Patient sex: M
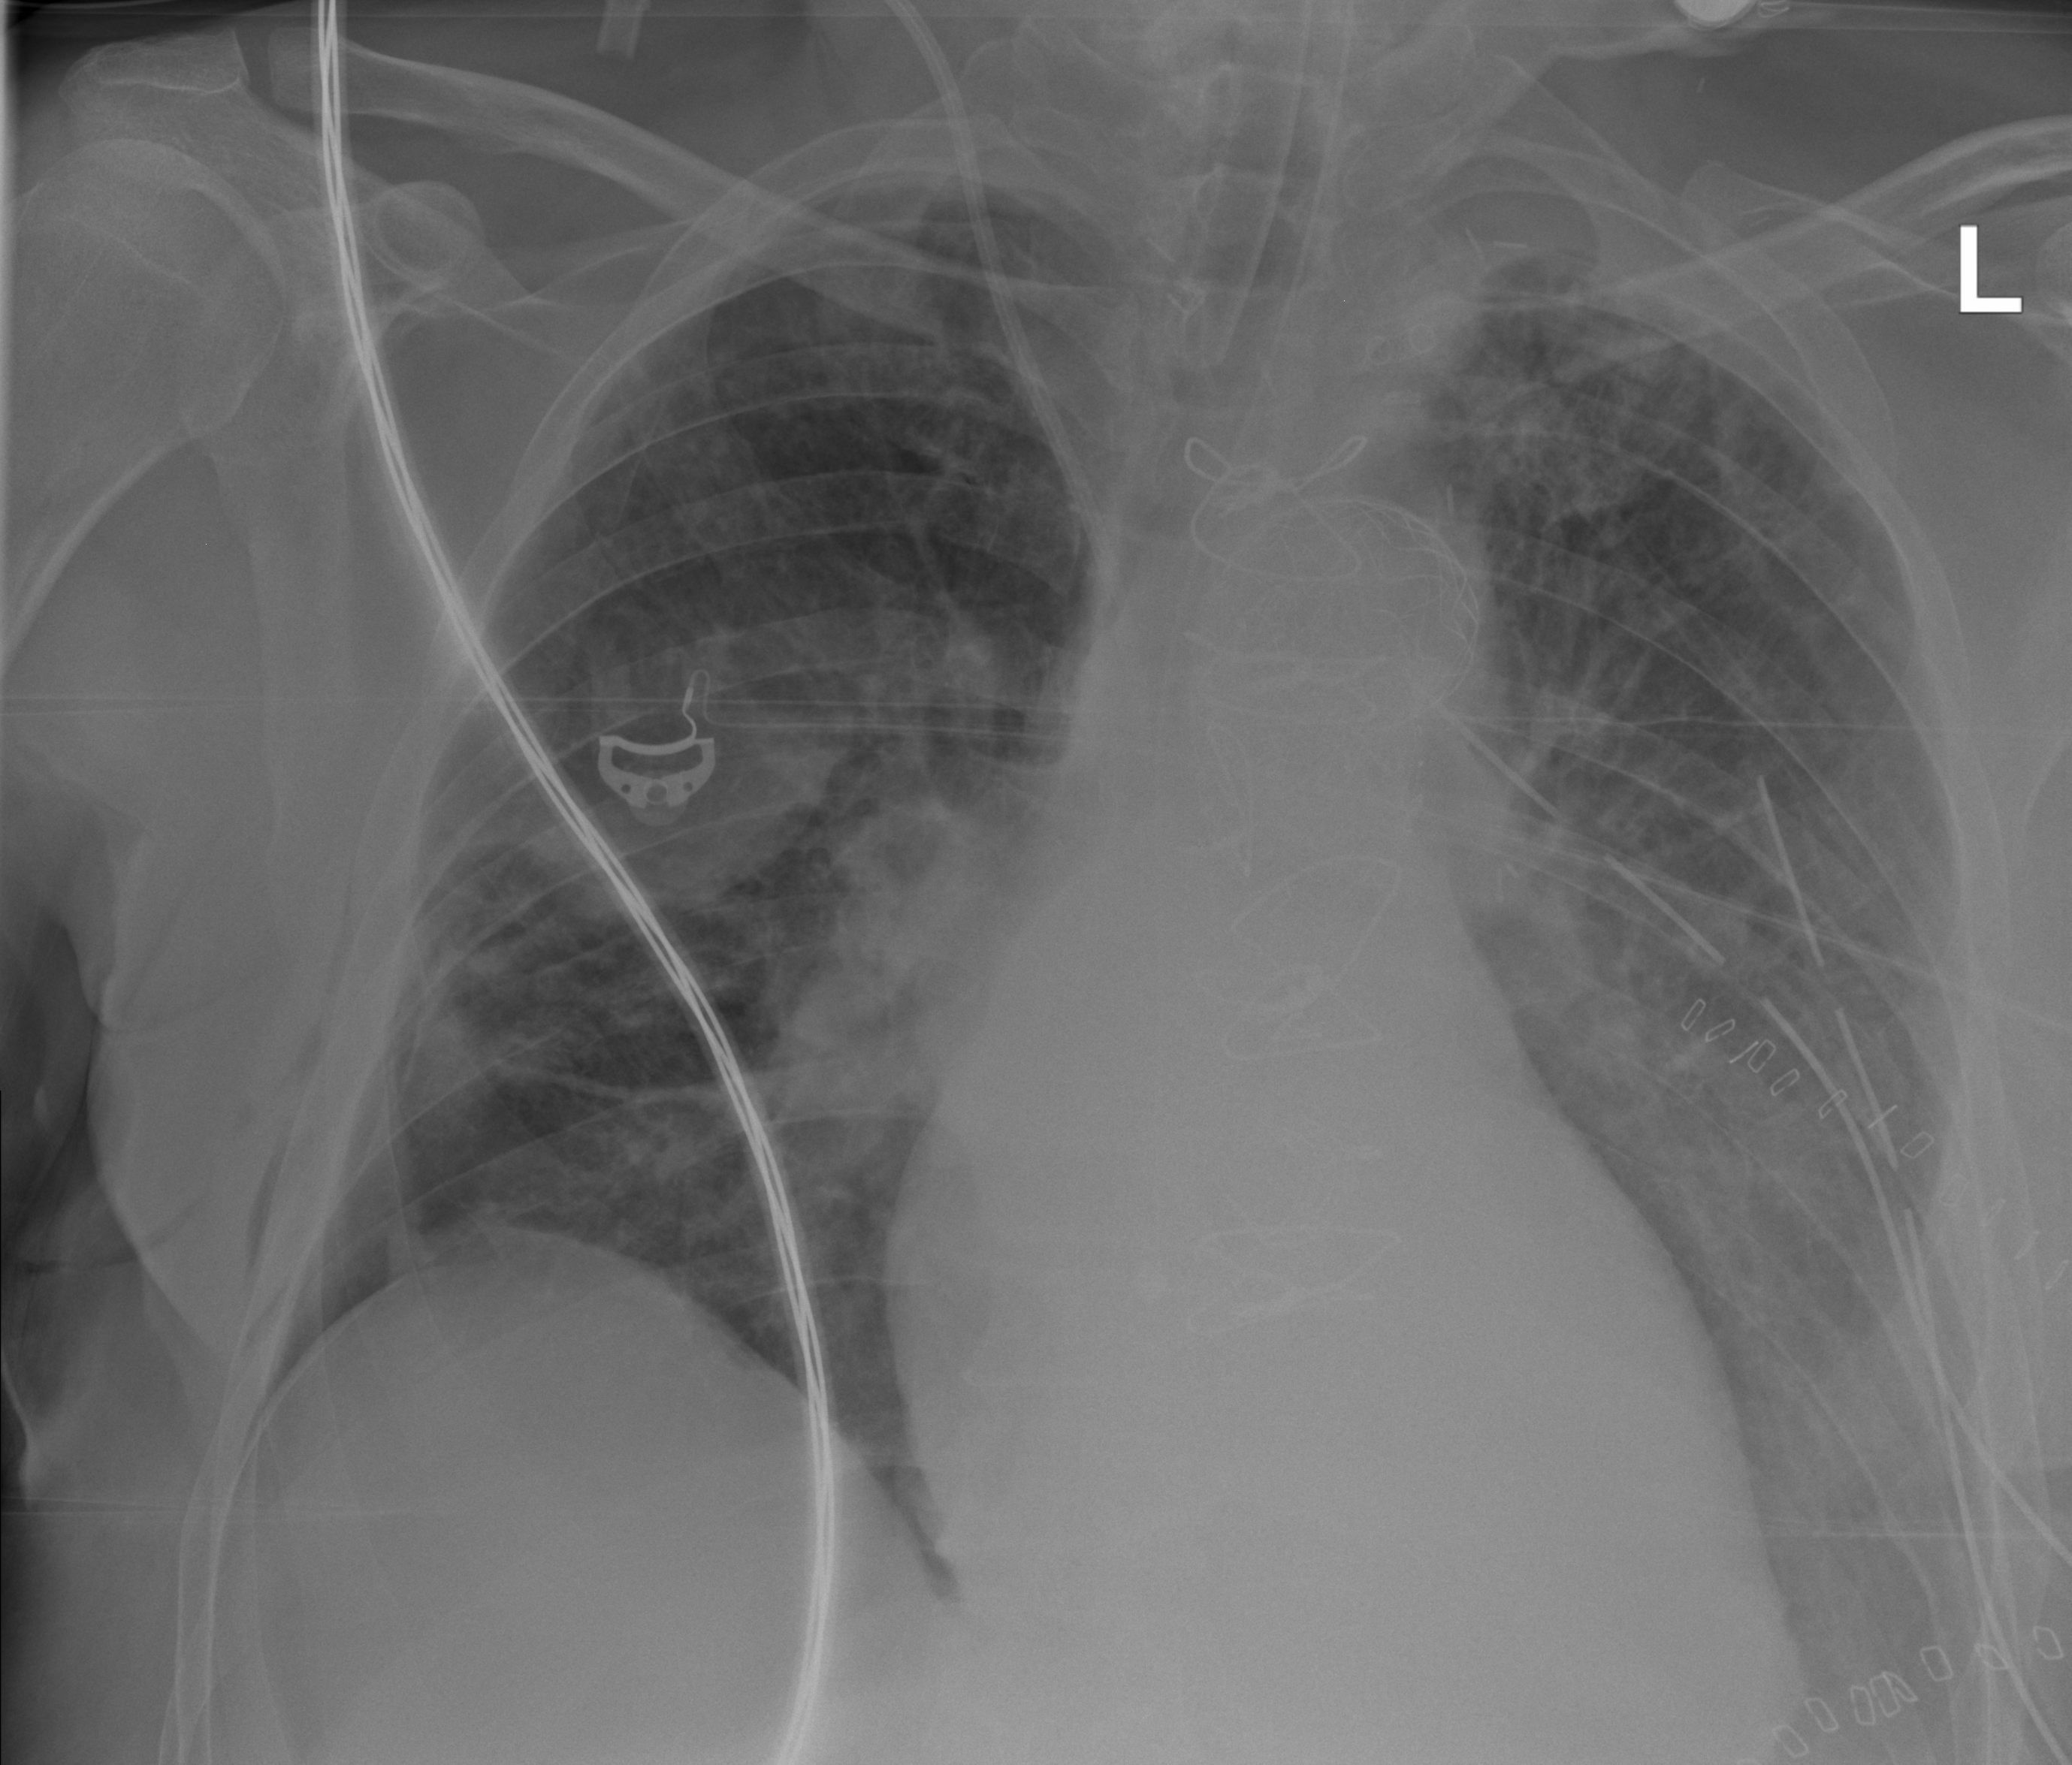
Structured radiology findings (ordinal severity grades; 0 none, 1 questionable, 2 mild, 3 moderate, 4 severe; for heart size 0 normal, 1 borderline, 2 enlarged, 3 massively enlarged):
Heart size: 1
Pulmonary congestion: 2
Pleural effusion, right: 0
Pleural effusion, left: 2
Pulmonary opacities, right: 2
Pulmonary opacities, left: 1
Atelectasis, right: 2
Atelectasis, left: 2